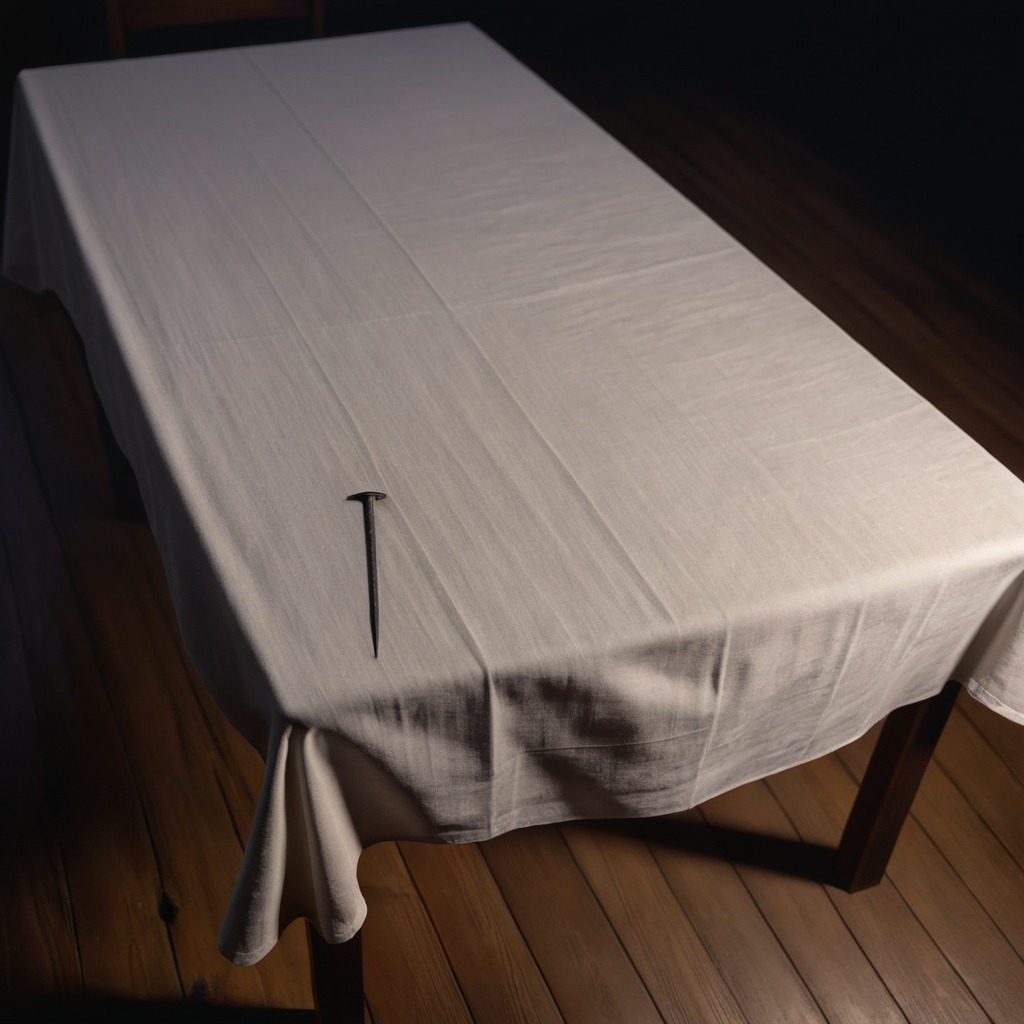
An iron nail lies on the wooden table.